Question: I have the same object that is shot in two different lighting conditions by the same camera.
Suppose I take the saturation of a red colored component A, which becomes A' in the second picture.
If I know that the saturation of the white letters is B, how can I get a good estimate for B'? They seem to have dependence and it is intuitive that they may actually have a simple mathematical dependence, but I may be wrong.
Simply said:
Find an expected saturation for the grey letters in the second picture when having the original image saturation of the red and grey letters, and the second image's red saturation.
A, A', B go from 0 to 1.
Can I separate this equation for the three HSV channels? Or what type of transformation should I do?
My current code is normalizing around a pivot point (by default 1) and I've found that it fails when B approaches zero:
'''
float delta1 = (A - pivotpoint);
float delta1new = Aprime - pivotpoint;
float ratio = delta1new / delta1;
float delta2 = B - pivotpoint;
float delta2new = abs(ratio * delta2);
float Bprime = pivotpoint - delta2new;
'''

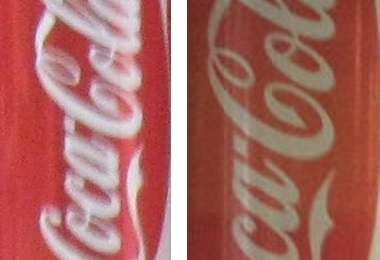
Answer: I am not sure that I understood what you want to do.
But if I don't mistake, I think you should try to split your channels not in HSV but in HSL and work on Luminance.
Moreover take a look to the histogram equalization it can be the first step in your work.
<URL>
Hope it helped !